Question: I have an array with the following values (example):
'''
[
1367848800000: true,
1367935200000: true,
1368021600000: true,
1368108000000: true,
1368194400000: true,
1368367200000: true,
1368540000000: true,
1368626400000: true,
1368712800000: true
]
'''
Where the index is a date time. The date time will always be at 12:00:00 on a date.
In this example, the first five dates are consecutive, then one day by itself, and then another group of 3 dates. An example of what I mean is below.

Now, what I am trying to do is find sequential dates and put them into an array as follows:
'''
[
1367848800000,
1367935200000,
1368021600000,
1368108000000,
1368194400000
],
[
1368367200000,
1368540000000,
1368626400000,
],
[
1368712800000O
]
'''
So in the end, I have an array, with 3 arrays of all the times.
I have tried numerous pieces of code, but everything bugs out and nothing is worth posting on here. Any help would be much appreciated!
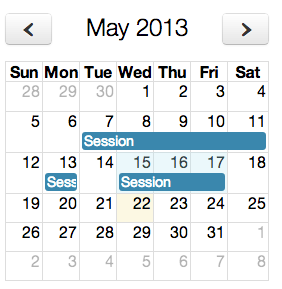
Answer: The following approach uses array '.reduce()' method:
'''
var arr = [1367848800000, 1367935200000, 1368021600000,
1368108000000, 1368194400000, 1368367200000,
1368540000000, 1368626400000, 1368712800000],
i = 0,
result = arr.reduce(function(stack, b) {
var cur = stack[i],
a = cur ? cur[cur.length-1] : 0;
if (b - a > 86400000) {
i++;
}
if (!stack[i])
stack[i] = [];
stack[i].push(b);
return stack;
}, []);
console.log(result);
'''
<URL>